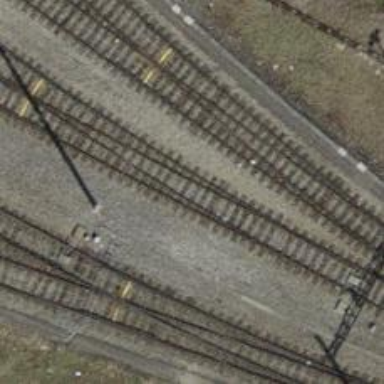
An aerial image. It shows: Railway switch.